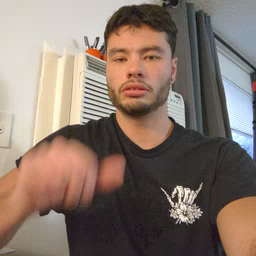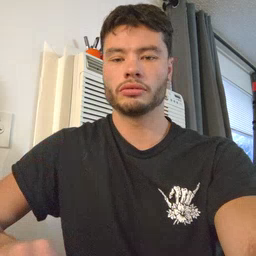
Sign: cloud